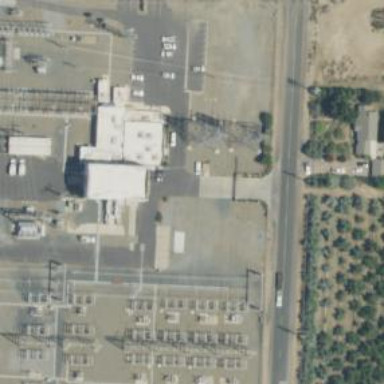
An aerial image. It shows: Lattice structure tower used for power distribution.